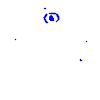
Particle: pion